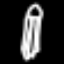
Label: pencil